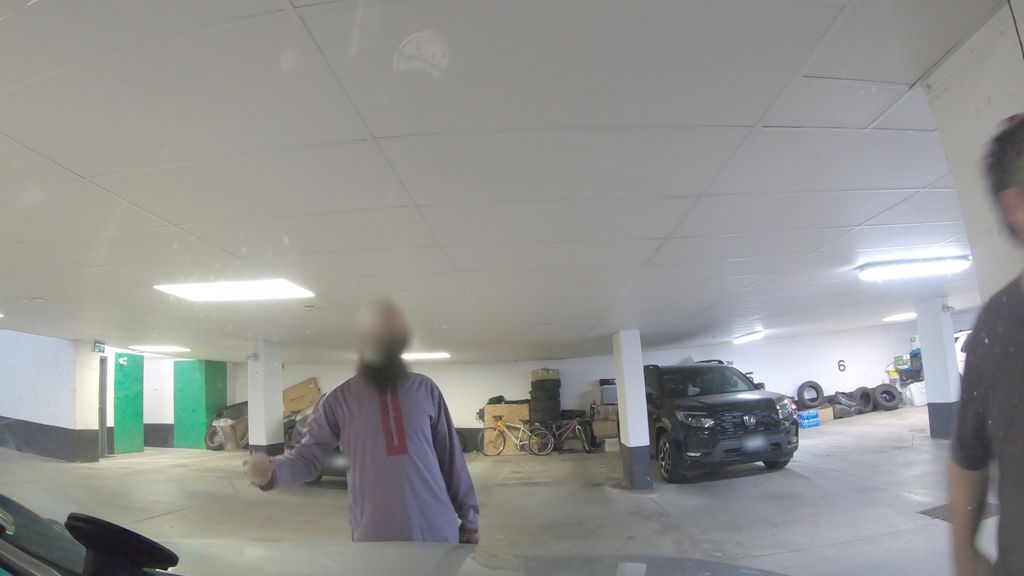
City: toronto